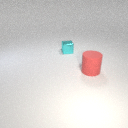
small cyan metal cube behind large red rubber cylinder